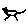
Label: cat